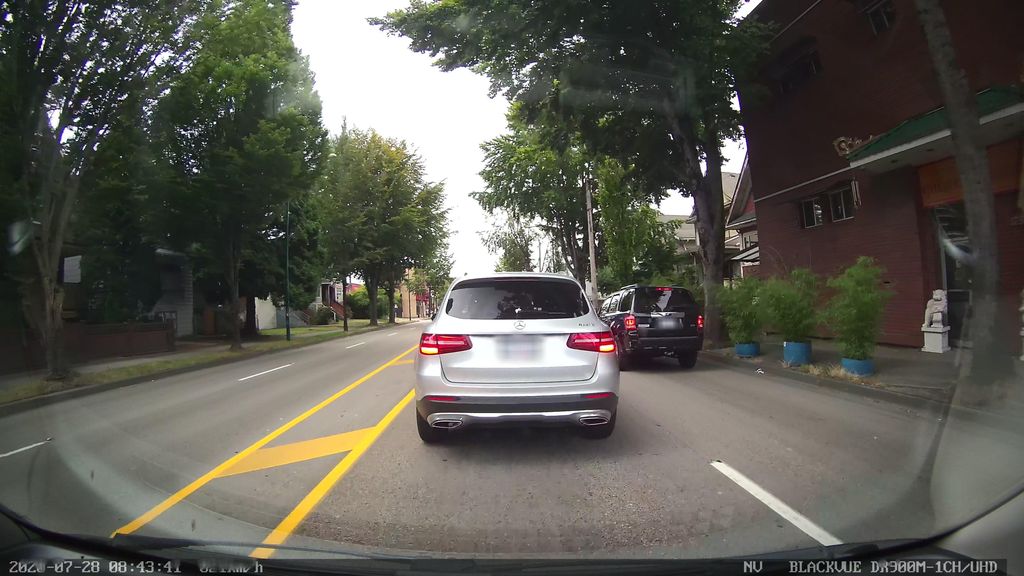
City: vancouver